Here is the wavelet time-frequency representation (scalogram) of a rolling-element bearing's vibration measurement. Classify the bearing condition as one of: normal, inner_race, outer_race, ball.
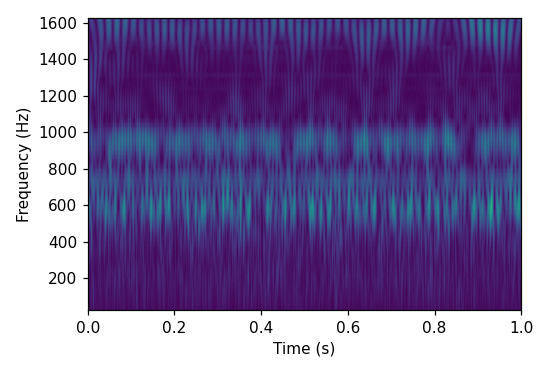
Answer: normal